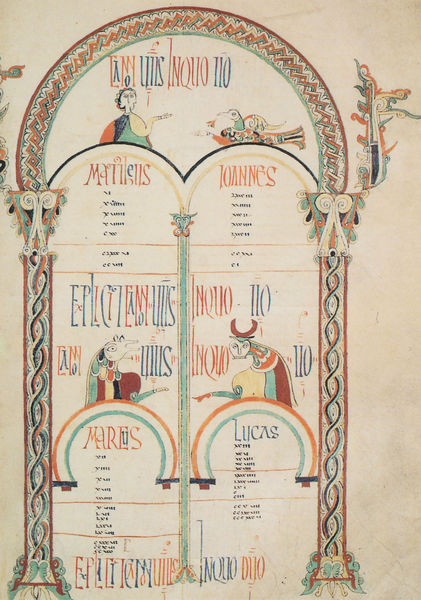
Titel: Biblia Mozárabe
Institution: León, Domschatz
Schlagwörter: adler, blau, gelb, grün, säulen, zeichnung, rot, ornament, bibel, johannes, bild, schrift, bogen, rundbogen, ornamente, tor, vier, buch, torbogen, seite, text, kapitelle, wesen, fabelwesen, christen, stier, bogn, markus, apostel, buchmalerei, evangelisten, lukas, marcus, matthäus, lucas, mathäus